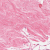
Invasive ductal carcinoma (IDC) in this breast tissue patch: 0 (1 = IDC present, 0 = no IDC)